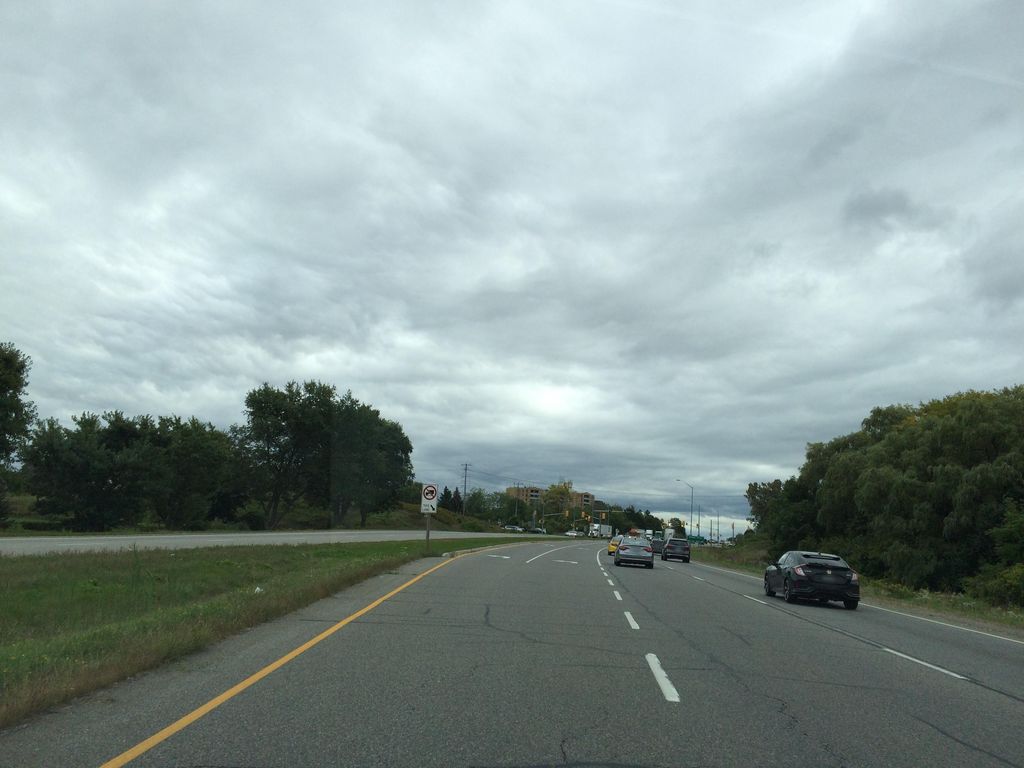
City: kitchener-waterloo